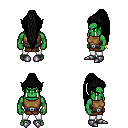
a pixel art fantasy rpg character, male body template, orc, green skin, leather chest armor, white pants, black extra-long topknot hairstyle, bracelets, metal boots, four views (front, back, left, right), 2x2 character sprite sheet, small pixel art, hard edges, no anti-aliasing